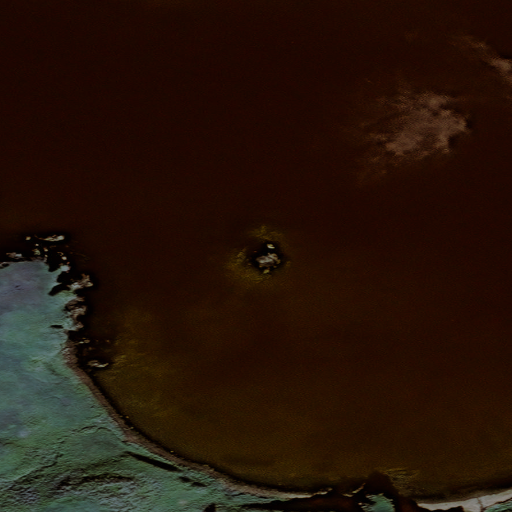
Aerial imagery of island in Alaska named Pulpit Rocks containing only unknown